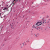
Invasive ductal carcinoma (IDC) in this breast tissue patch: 0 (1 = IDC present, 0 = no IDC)